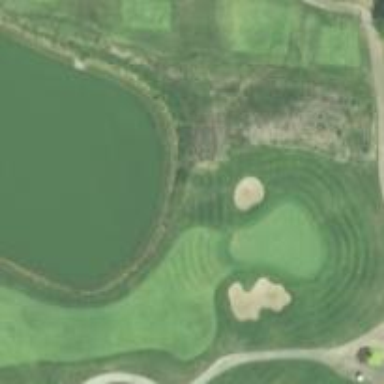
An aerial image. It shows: View of golf hole.